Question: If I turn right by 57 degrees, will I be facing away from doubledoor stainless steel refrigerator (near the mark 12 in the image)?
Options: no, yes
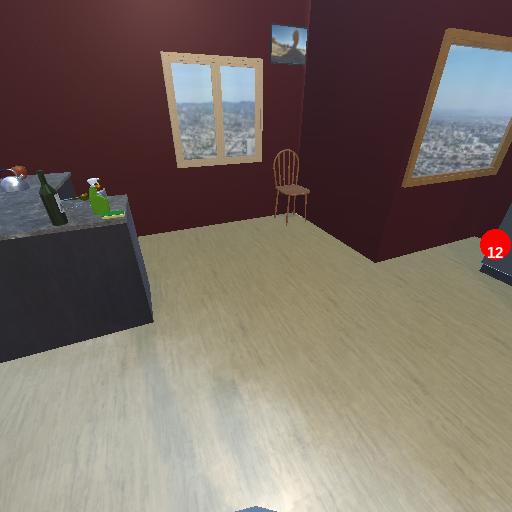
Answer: no